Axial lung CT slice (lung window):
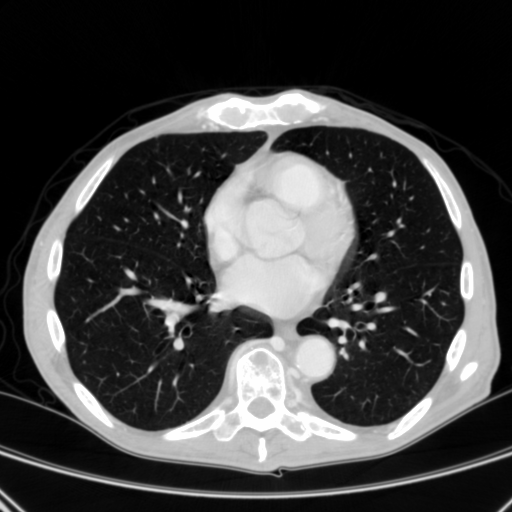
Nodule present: no